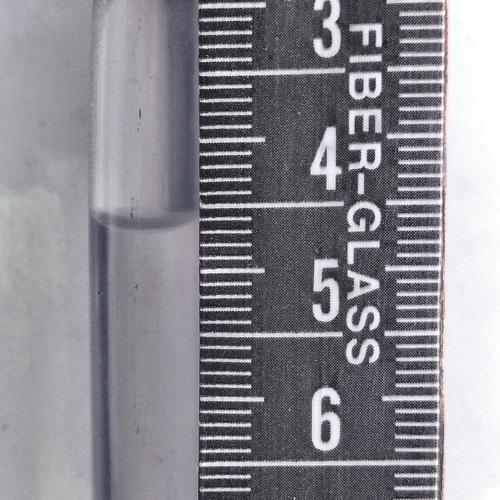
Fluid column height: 4.6 cm